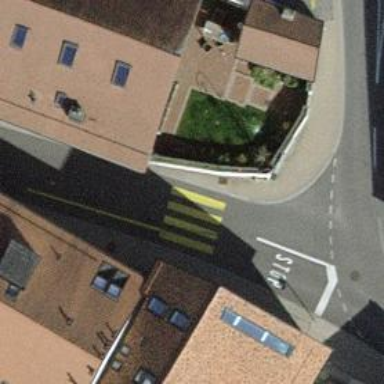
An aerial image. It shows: Zebra crossing on the road.